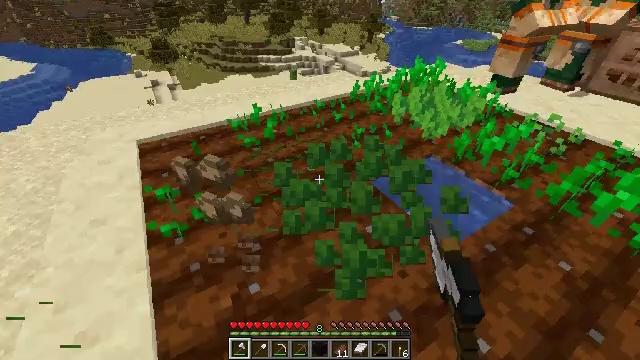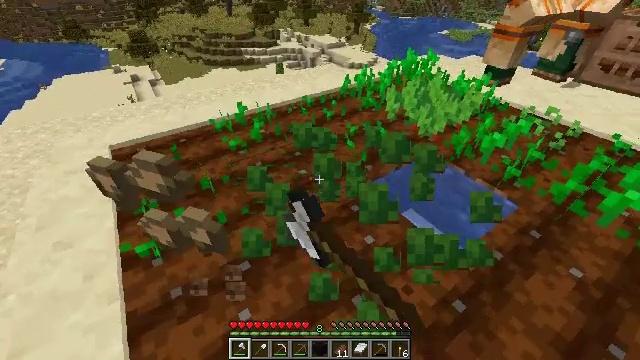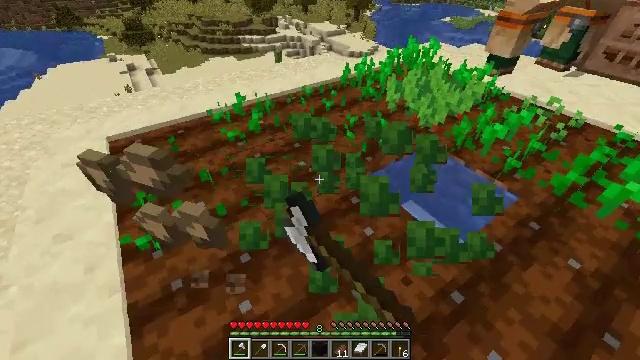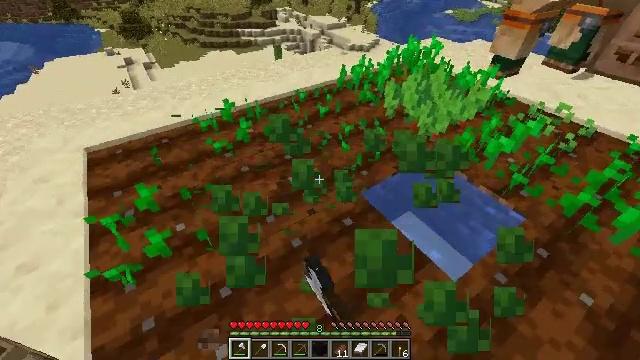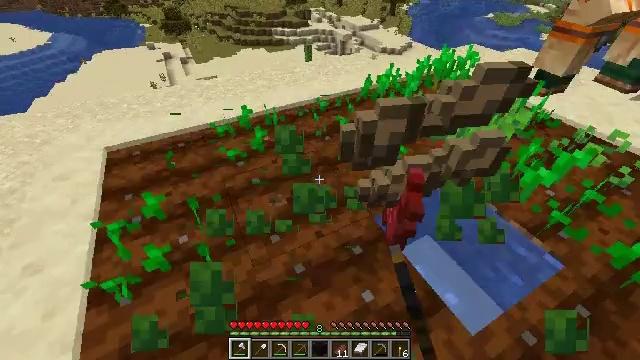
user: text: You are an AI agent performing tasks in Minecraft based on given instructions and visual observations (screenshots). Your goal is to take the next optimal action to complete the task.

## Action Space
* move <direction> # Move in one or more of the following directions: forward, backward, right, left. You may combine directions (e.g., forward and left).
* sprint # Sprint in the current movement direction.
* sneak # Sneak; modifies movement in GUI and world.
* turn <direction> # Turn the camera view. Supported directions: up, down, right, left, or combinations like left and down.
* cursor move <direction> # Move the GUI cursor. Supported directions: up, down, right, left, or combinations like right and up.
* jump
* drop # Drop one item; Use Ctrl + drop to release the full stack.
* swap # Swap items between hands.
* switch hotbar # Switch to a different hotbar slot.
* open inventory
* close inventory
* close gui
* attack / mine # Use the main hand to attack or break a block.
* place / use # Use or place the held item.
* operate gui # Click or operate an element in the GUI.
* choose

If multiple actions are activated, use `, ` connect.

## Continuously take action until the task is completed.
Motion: motion action
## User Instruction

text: Collect beetroots from the field.
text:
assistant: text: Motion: move forward, turn right and down, attack / mine
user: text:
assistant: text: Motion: move forward and move right, turn down, attack / mine
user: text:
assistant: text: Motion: move forward and move right, turn down, attack / mine
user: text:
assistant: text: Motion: move forward, turn left, attack / mine
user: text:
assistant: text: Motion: attack / mine